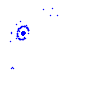
Particle: pion